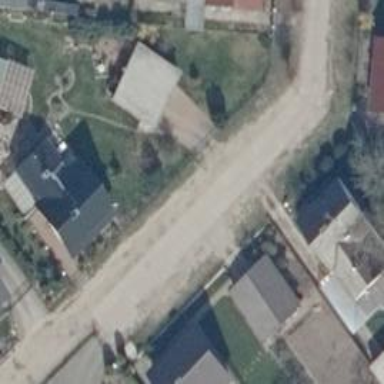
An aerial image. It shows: Residential road without sidewalk.